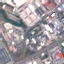
Land use / land cover class: Industrial